Field crop: maize
Growth stage: 2
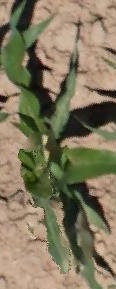
Species: maize